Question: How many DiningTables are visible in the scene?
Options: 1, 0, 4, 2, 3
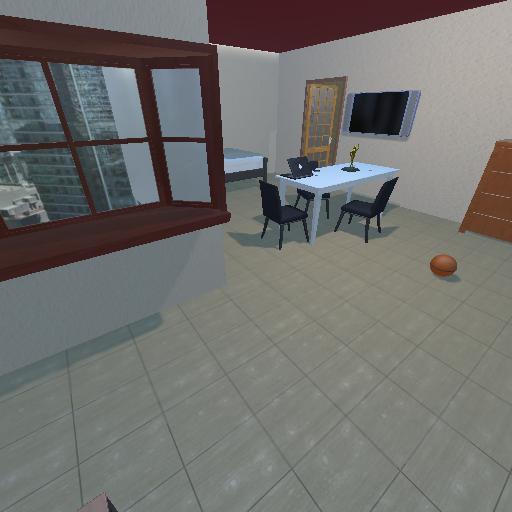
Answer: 1